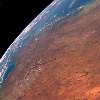
Label: land